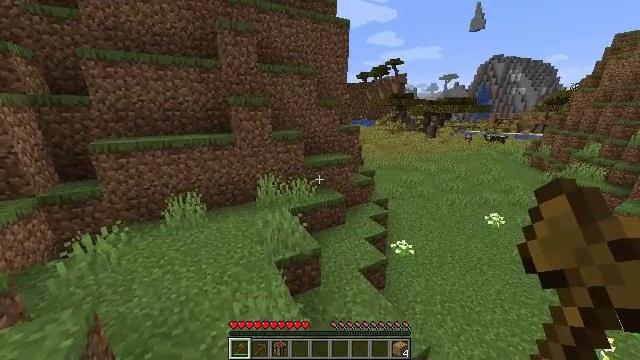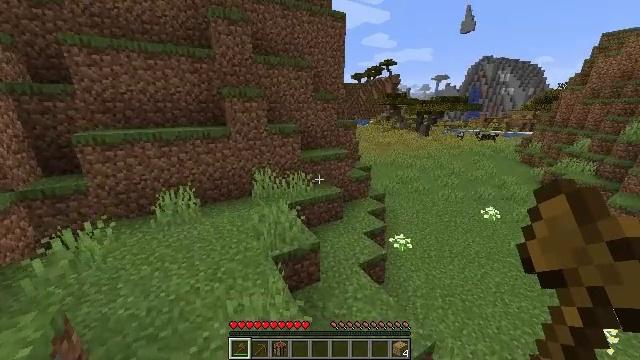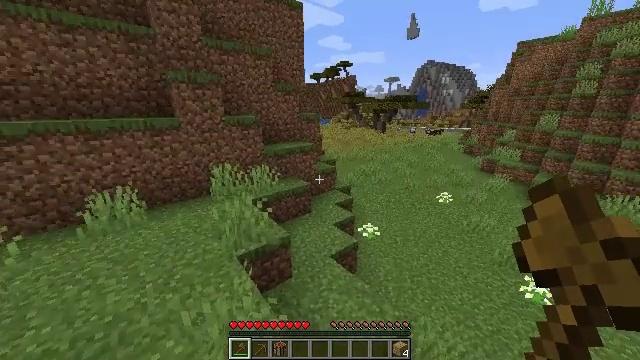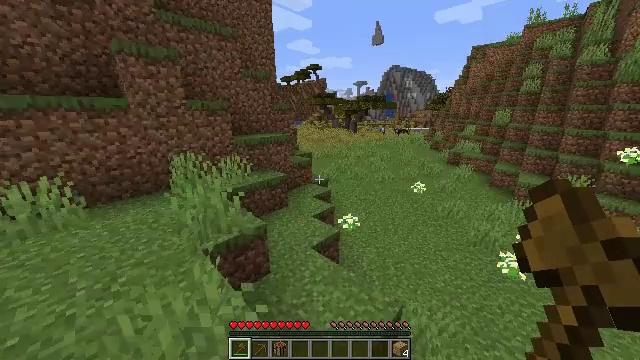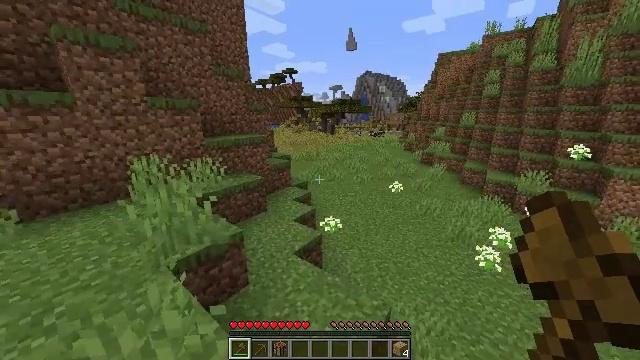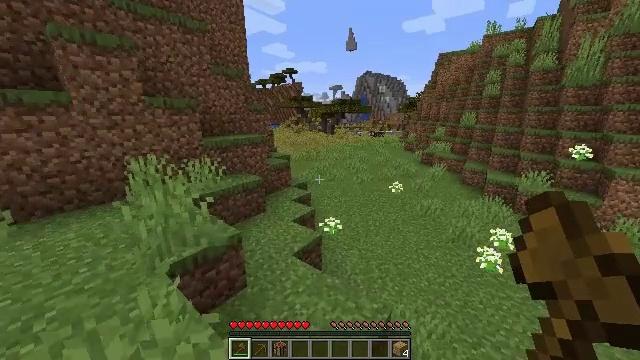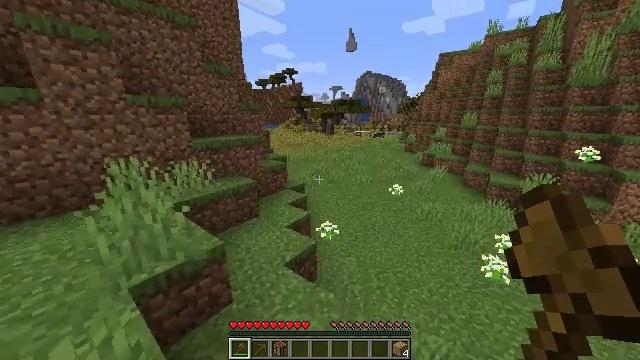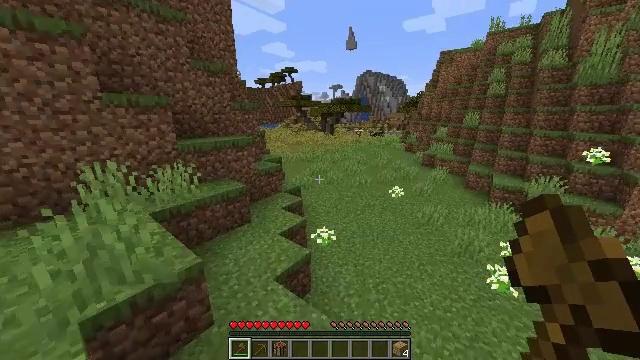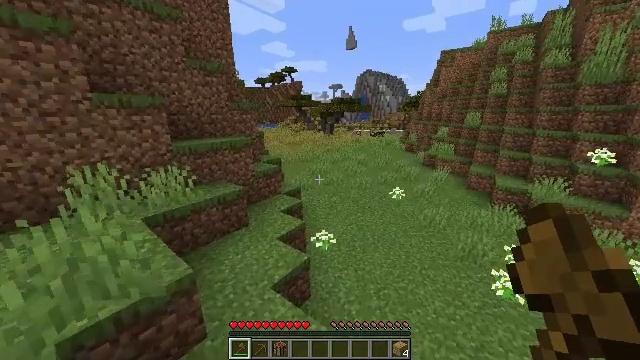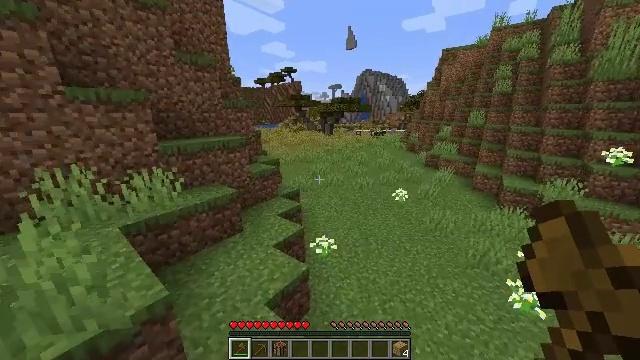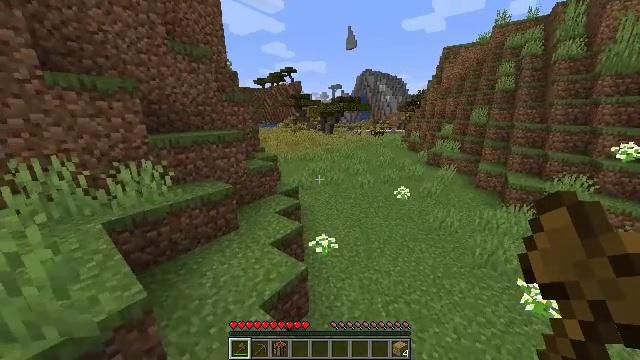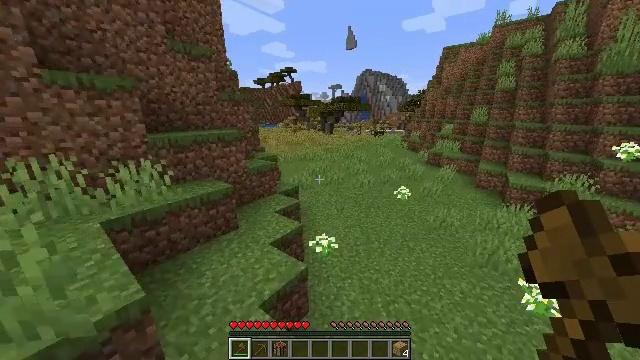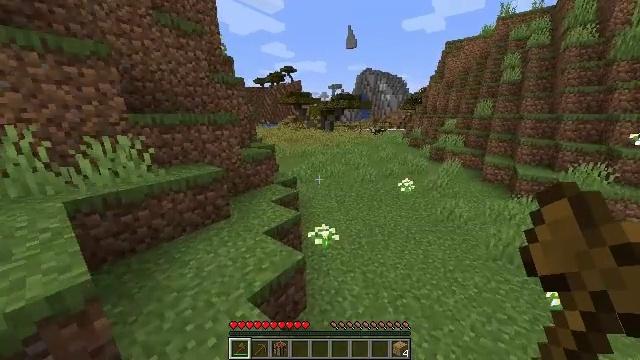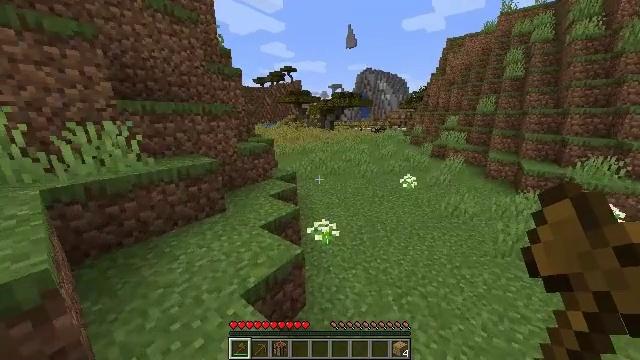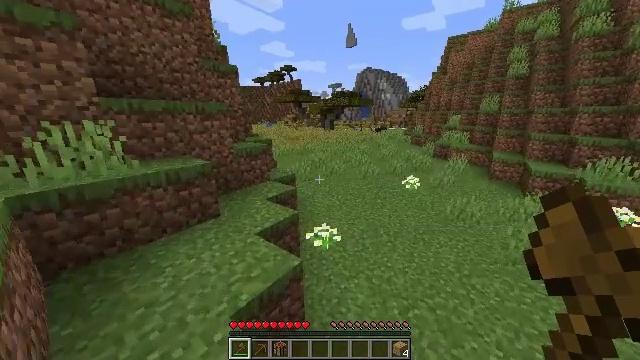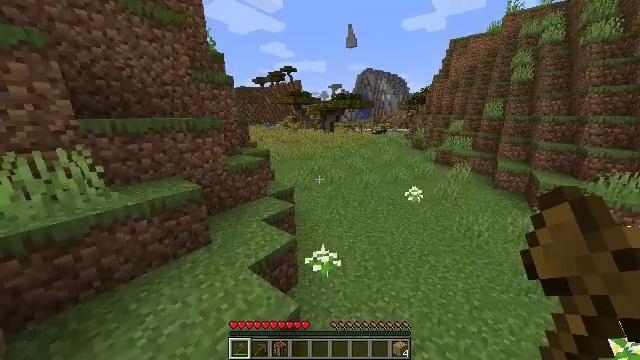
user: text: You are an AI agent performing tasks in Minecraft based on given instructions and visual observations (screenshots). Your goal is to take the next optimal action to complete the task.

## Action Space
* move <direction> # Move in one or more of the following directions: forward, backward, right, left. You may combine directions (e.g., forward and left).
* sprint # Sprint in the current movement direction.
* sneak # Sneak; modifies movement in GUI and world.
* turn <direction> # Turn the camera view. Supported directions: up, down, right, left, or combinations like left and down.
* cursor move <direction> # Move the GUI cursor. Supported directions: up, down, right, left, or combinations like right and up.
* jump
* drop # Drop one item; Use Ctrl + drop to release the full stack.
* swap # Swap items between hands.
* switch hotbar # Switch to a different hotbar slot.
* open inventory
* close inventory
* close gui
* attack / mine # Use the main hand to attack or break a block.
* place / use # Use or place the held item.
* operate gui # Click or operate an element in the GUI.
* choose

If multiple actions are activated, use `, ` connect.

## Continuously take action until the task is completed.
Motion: motion action
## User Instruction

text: Mine the white bed.
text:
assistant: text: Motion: move forward, sprint, turn right
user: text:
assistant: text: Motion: move forward, turn right
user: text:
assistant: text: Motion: move forward and move right, turn right
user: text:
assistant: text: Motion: move forward and move right, turn right and up
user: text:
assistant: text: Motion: move forward and move right
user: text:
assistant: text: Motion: move forward and move right
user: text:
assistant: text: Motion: move forward
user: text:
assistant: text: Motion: move forward, sprint
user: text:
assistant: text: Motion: move forward, sprint
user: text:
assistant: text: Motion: move forward, sprint
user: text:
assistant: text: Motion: move forward, sprint
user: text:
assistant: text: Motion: move forward
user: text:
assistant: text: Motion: move forward, jump
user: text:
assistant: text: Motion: move forward, jump
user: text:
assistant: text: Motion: move forward, jump
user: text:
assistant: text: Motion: move forward, jump
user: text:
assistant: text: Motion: move forward, sprint, turn left
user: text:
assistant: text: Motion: move forward, sprint
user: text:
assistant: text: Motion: move forward, sprint
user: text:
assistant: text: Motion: move forward, sprint, jump
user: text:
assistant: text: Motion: move forward, turn left, jump
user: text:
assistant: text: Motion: move forward, turn left, jump
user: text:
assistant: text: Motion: move forward
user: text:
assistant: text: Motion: move forward
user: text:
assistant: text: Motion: move forward
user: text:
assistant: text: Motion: move forward, jump
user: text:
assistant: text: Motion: move forward, jump
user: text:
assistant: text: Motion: move forward, jump
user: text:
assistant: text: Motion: move forward, jump
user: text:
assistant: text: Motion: move forward, sprint